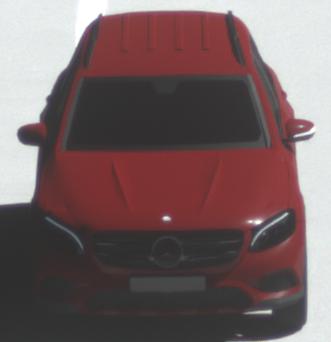
Make: Mercedes-Benz
Model: GLC 250
Detailed model: GLC (253)
Model produced from: 2015/09
Model produced until: 2018/05
Doors: 5
Color: red
Road condition: dry road
Daytime: midday
Contrast: high contrast